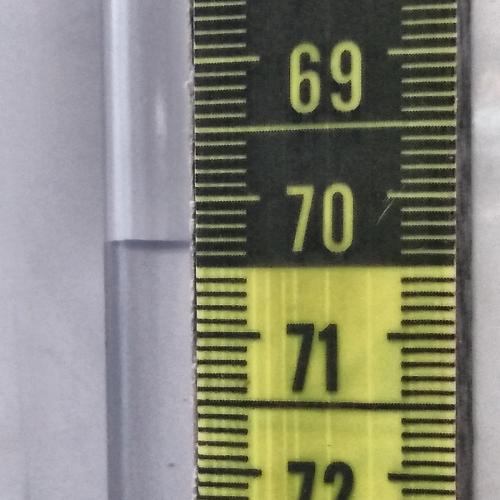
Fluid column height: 70.3 cm